Question: I'm working on a php project where I need to perform some pdf manipulation.
I need to "convert" all colors of a vector file(pdf) into one very specific color (a spot color in my case.)
Here is an illustrated example

The input file can vary, and it can contain any color (so I can't just convert all "red" or "green" to my target color).
I have a fair idea on how to do it on a raster image using imagemagick's composite, but I'm unsure if it's even possible with a vector image.
My first approach was to create a template pdf, with a filled rectangle in the desired color. My hope was then to use ghostscript to somehow apply the input file as a mask on said template. But I assume this wouldn't be possible as vector files are different from raster images.
My second approach was to use ghostscript to convert all colors (regardless of colorspace) into the desired color. But after extensive googling, I've only found solutions that convert from one colorspace to another (i.e. sRGB to CMYK, CMYK to gray-scale, etc.)
I'm not much of a designer, so perhaps I am simply lacking the proper "terms" for these "actions".
## TL;DR
I am looking for a library/tool that can help me "convert" all colors of a vector file(pdf) into one very specific color.
- - -
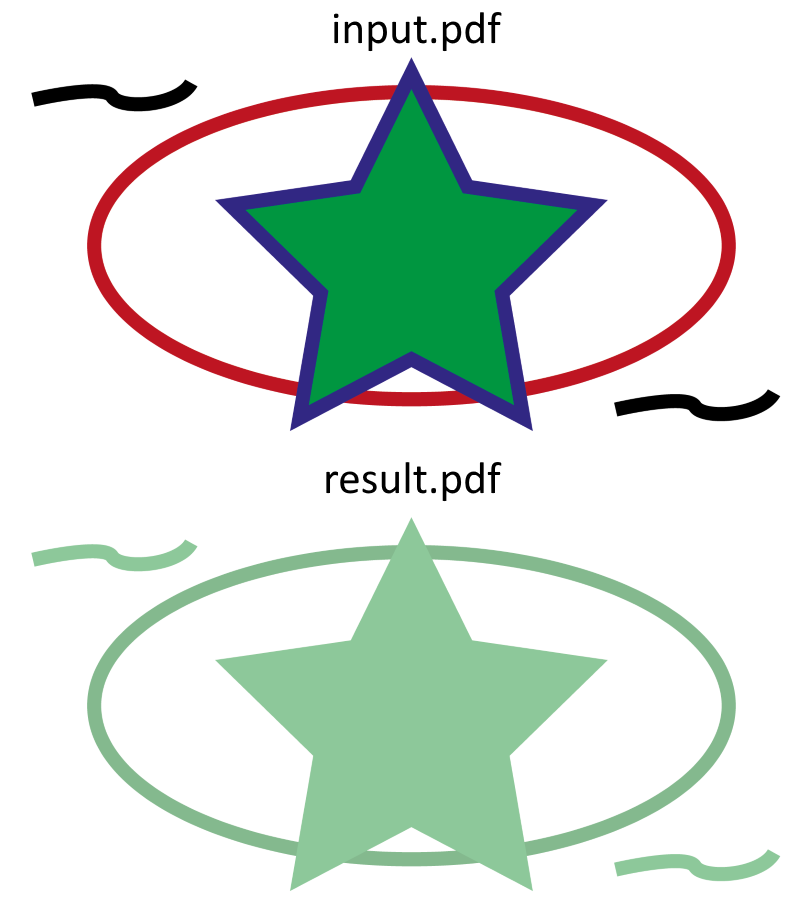
Answer: You could try rasterising at a high resolution and converting the colours with , then re-vectorising with
So, if you had a PDF, you would do:
'''
convert -density 288 document.pdf ...
'''
As you have provided a PNG, I will do:
'''
convert image.png -fill black -fuzz 10% +opaque white pgm:- | potrace -b svg -o result.svg -
'''
which gives this SVG:
'''
<?xml version="1.0" standalone="no"?>
<!DOCTYPE svg PUBLIC "-//W3C//DTD SVG 20010904//EN"
"http://www.w3.org/TR/2001/REC-SVG-20010904/DTD/svg10.dtd">
<svg version="1.0" xmlns="http://www.w3.org/2000/svg"
width="800.000000pt" height="450.000000pt" viewBox="0 0 800.000000 450.000000"
preserveAspectRatio="xMidYMid meet">
<metadata>
Created by potrace 1.13, written by Peter Selinger 2001-2015
</metadata>
<g transform="translate(0.000000,450.000000) scale(0.100000,-0.100000)"
fill="#000000" stroke="none">
<path d="M4800 4324 c0 -50 -2 -55 -17 -49 -84 35 -140 -17 -130 -119 7 -77
70 -120 122 -82 16 11 21 11 33 0 7 -8 18 -12 23 -9 5 4 9 76 9 161 0 147 -1
154 -20 154 -18 0 -20 -7 -20 -56z m-22 -90 c46 -32 18 -134 -38 -134 -25 0
-40 29 -40 79 0 39 19 71 43 71 7 0 23 -7 35 -16z"/>
<path d="M4926 4358 c-9 -12 -16 -35 -16 -50 0 -18 -5 -28 -15 -28 -8 0 -15
-7 -15 -15 0 -8 7 -15 15 -15 12 0 15 -17 15 -89 0 -89 6 -105 38 -94 8 3 12
31 12 94 0 88 0 89 25 89 16 0 25 6 25 15 0 9 -9 15 -25 15 -21 0 -25 5 -25
30 0 30 7 34 43 30 13 -1 18 4 15 17 -5 29 -72 30 -92 1z"/>
<path d="M3347 4364 c-4 -4 -7 -16 -7 -26 0 -14 6 -19 23 -16 14 2 22 10 22
23 0 20 -25 32 -38 19z"/>
<path d="M4170 4310 c0 -23 -4 -30 -20 -30 -11 0 -20 -7 -20 -15 0 -8 9 -15
20 -15 18 0 20 -7 20 -80 0 -74 2 -81 25 -96 32 -21 75 -12 75 17 0 16 -4 19
-21 14 -30 -10 -39 9 -39 83 l0 62 30 0 c20 0 30 5 30 15 0 10 -10 15 -30 15
-27 0 -30 3 -30 30 0 23 -4 30 -20 30 -16 0 -20 -7 -20 -30z"/>
<path d="M3345 4278 c-3 -8 -4 -59 -3 -114 2 -80 6 -99 18 -99 12 0 15 19 15
109 0 79 -4 111 -12 113 -7 3 -15 -2 -18 -9z"/>
<path d="M3453 4283 c-9 -3 -13 -34 -13 -108 0 -74 4 -105 13 -108 29 -10 37
6 37 78 0 57 4 75 18 88 46 42 72 10 72 -91 0 -54 4 -71 15 -76 22 -8 26 10
23 104 -3 77 -5 84 -31 104 -24 17 -32 19 -59 8 -18 -6 -38 -8 -47 -3 -9 5
-22 6 -28 4z"/>
<path d="M3687 4283 c-4 -3 -7 -71 -7 -150 l0 -143 25 0 c23 0 25 4 25 45 0
42 2 45 19 35 33 -17 61 -11 92 19 24 25 29 37 29 81 0 95 -51 141 -119 107
-25 -13 -31 -13 -35 -1 -6 15 -19 18 -29 7z m122 -47 c19 -22 23 -78 9 -106
-29 -55 -88 -26 -88 43 0 62 48 100 79 63z"/>
<path d="M3927 4284 c-4 -4 -7 -45 -7 -91 0 -76 2 -86 25 -108 27 -28 61 -32
92 -10 18 13 22 13 27 0 3 -8 12 -12 21 -9 13 5 15 24 13 113 -3 98 -4 106
-23 106 -18 0 -20 -8 -23 -75 -4 -94 -28 -128 -72 -100 -10 6 -16 34 -20 91
-5 75 -15 101 -33 83z"/>
<path d="M4432 4282 c-9 -7 -12 -43 -10 -148 3 -136 4 -139 26 -142 20 -3 22
1 22 41 l0 45 35 -11 c31 -9 39 -8 63 10 37 27 54 83 42 136 -15 68 -64 94
-120 63 -20 -12 -26 -12 -35 0 -6 8 -15 10 -23 6z m122 -54 c22 -31 20 -81 -3
-109 -19 -23 -21 -23 -48 -9 -24 13 -28 23 -31 62 -3 39 1 49 20 62 30 22 44
20 62 -6z"/>
<path d="M4310 4096 c0 -30 30 -43 47 -21 16 23 5 45 -23 45 -19 0 -24 -5 -24
-24z"/>
<path d="M4046 3795 l-67 -141 -227 -12 c-418 -22 -765 -74 -1127 -167 -612
-157 -1080 -387 -1387 -684 -214 -205 -323 -393 -359 -615 -16 -101 -6 -270
20 -361 136 -461 637 -<PHONE> 152 -51 434 -125 583 -154 l66 -13 -30
-169 c-16 -93 -27 -171 -24 -174 2 -3 124 58 271 135 l266 140 80 -9 c44 -5
197 -14 339 -21 259 -12 617 -3 844 21 l88 9 265 -140 c146 -77 268 -138 270
-136 5 4 -41 294 -52 328 -4 13 8 19 58 28 465 89 <PHONE> 461 626 370
880 <PHONE> 174 -228 375 -415 526 -517 418 -1411 697 -2402 750
l-226 12 -71 141 -70 140 -66 -140z m-202 -407 c-31 -62 -119 -241 -196 -398
-76 -156 -140 -285 -142 -287 -3 -3 -799 -120 -1156 -170 -102 -14 -188 -29
-193 -32 -4 -4 102 -113 235 -242 133 -129 353 -344 489 -479 l248 -245 -45
-260 c-25 -143 -58 -332 -73 -420 l-27 -160 -41 2 c-61 2 -333 68 -515 124
-674 209 -1153 533 -1334 905 -59 121 -77 209 -71 349 5 137 35 235 109 359
58 97 206 261 311 344 <PHONE> <PHONE> 701 69 6 141 13 160 15 19 1 72
4 118 4 l82 2 -56 -112z m906 86 c760 -79 1420 -<PHONE> 864 -566 763
-1326 -245 -1840 -266 -136 -602 -253 -942 -328 -92 -21 -173 -35 -181 -32 -9
3 -20 44 -31 114 -10 59 -42 248 -72 419 l-54 311 213 210 c116 115 337 331
489 479 153 148 274 271 270 275 -4 3 -106 20 -227 37 -452 64 -1118 162
-1120 164 -6 6 -195 387 -291 587 l-104 214 137 -7 c76 -4 203 -14 283 -22z
m-424 -2761 c137 -73 200 -111 193 -118 -14 -14 -794 -14 -809 1 -7 7 49 41
192 117 112 58 207 107 212 107 5 0 100 -48 212 -107z"/>
<path d="M1815 3669 c-46 -47 -113 -80 -221 -111 -62 -17 -106 -22 -204 -22
-137 0 -185 12 -221 58 -48 61 -211 80 -449 53 -118 -14 -400 -63 -408 -72 -3
-3 28 -145 32 -145 1 0 55 11 120 25 181 37 365 58 481 53 98 -3 105 -5 125
-30 113 -144 579 -119 806 44 50 35 109 108 97 118 -5 4 -33 21 -63 38 l-55
31 -40 -40z"/>
<path d="M7647 575 c-66 -79 -247 -137 -432 -138 -134 0 -170 10 -221 61 -18
17 -53 37 -84 46 -70 21 -238 21 -395 0 -122 -15 -364 -60 -372 -68 -5 -5 17
-119 26 -133 4 -7 47 -2 121 13 181 37 358 56 477 52 l108 -3 37 -37 c120
-117 482 -110 720 13 75 40 168 123 168 151 0 10 -110 80 -122 77 -2 0 -16
-16 -31 -34z"/>
</g>
</svg>
'''
which looks like this as a PNG (because StackOverflow doesn't allow SVG images AFAIK):
<URL>
You can make all the PATHs your preferred shade of green by editing the SVG, like this:
'''
sed 's/path /path fill="#7CBE89" /' black.svg > green.svg
'''
<URL>